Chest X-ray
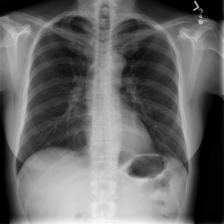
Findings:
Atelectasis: negative
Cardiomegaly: negative
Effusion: negative
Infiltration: negative
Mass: negative
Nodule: negative
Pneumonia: negative
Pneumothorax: negative
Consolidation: negative
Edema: negative
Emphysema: negative
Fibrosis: negative
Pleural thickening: negative
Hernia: negative